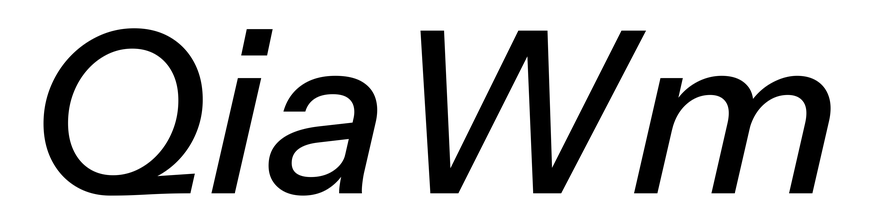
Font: InstrumentSans-Italic_Medium_Italic